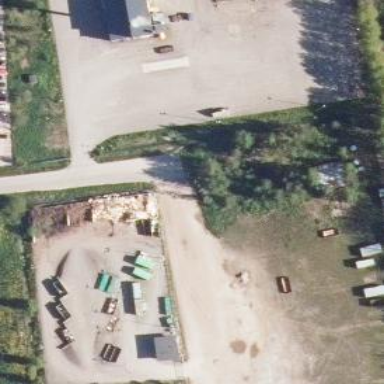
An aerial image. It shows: Metal fence surrounds recycling facility for scrap metal.